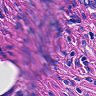
Metastatic tissue present: yes